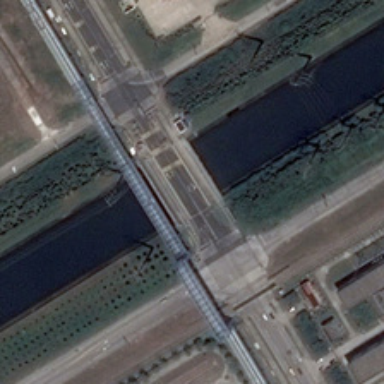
This is a big bridge and some buildings .